九年级 · 度量几何学
已知 $\odot O$ 的半径为 1 , 圆心 $O$ 到直线 $l$ 的距离为 2 , 过直线 $l$ 上任一点 $A$ 作 $\odot O$ 的切线, 切点为 $B$ ，则线段 $A B$ 长度的最小值为 $(\quad)$
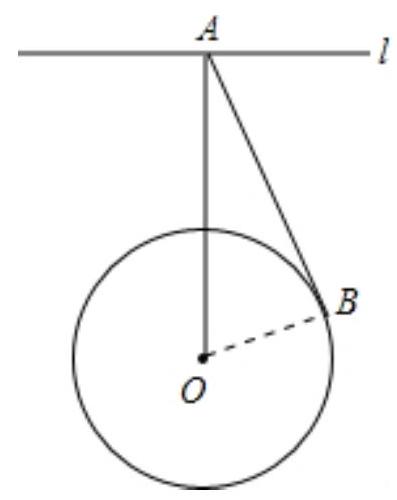
A. 1
B. $\sqrt{2}$
C. $\sqrt{3}$
D. 2
答案: C
解析: 【分析】

此题考查了切线的性质, 勾股定理, 解题的关键是连接 $O B$, 构造直角三角形. 先连接 $O B$, 易知 $\triangle A O B$ 是直角三角形, 再利用勾股定理得 $A B=\sqrt{O A^{2}-O B^{2}}$, 线段 $A B$ 要取最小值, 即 $O A$ 最小时取得, 可求出 $A B$.

【解答】

解: 线段 $A B$ 要取最小值, 即 $O A$ 最小时取得,

如图所示, $O A \perp l, A B$ 是切线, 连接 $O B$,

$\because O A \perp l$,

$\therefore O A=2$,

又 $\because A B$ 是切线，

$\therefore O B \perp A B$,

在Rt $\triangle A O B$ 中,

$A B=\sqrt{O A^{2}-O B^{2}}=\sqrt{2^{2}-1^{2}}=\sqrt{3}$,

故选 $C$.